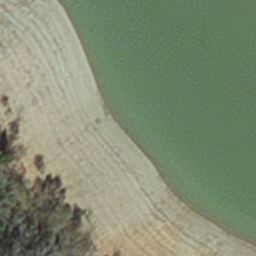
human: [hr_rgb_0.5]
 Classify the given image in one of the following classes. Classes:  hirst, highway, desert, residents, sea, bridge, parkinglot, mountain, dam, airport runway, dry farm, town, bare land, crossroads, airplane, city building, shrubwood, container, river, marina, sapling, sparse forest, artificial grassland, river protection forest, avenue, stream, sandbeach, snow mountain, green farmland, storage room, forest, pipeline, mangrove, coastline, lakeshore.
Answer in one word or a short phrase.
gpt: hirst